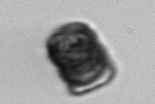
Label: Paralia_sulcata